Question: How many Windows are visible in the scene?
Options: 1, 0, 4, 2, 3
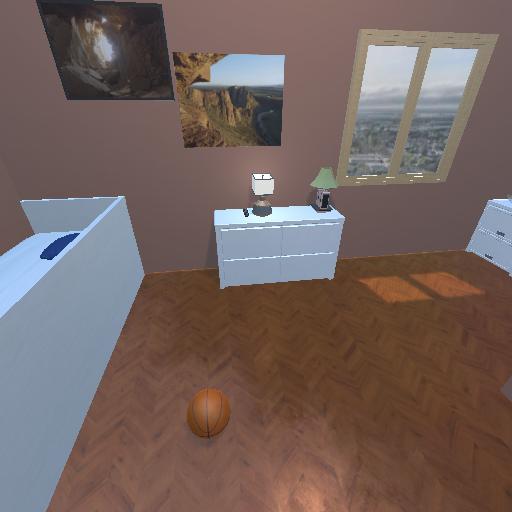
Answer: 1